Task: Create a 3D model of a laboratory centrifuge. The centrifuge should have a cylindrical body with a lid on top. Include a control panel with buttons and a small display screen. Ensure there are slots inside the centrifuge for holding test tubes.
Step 422:
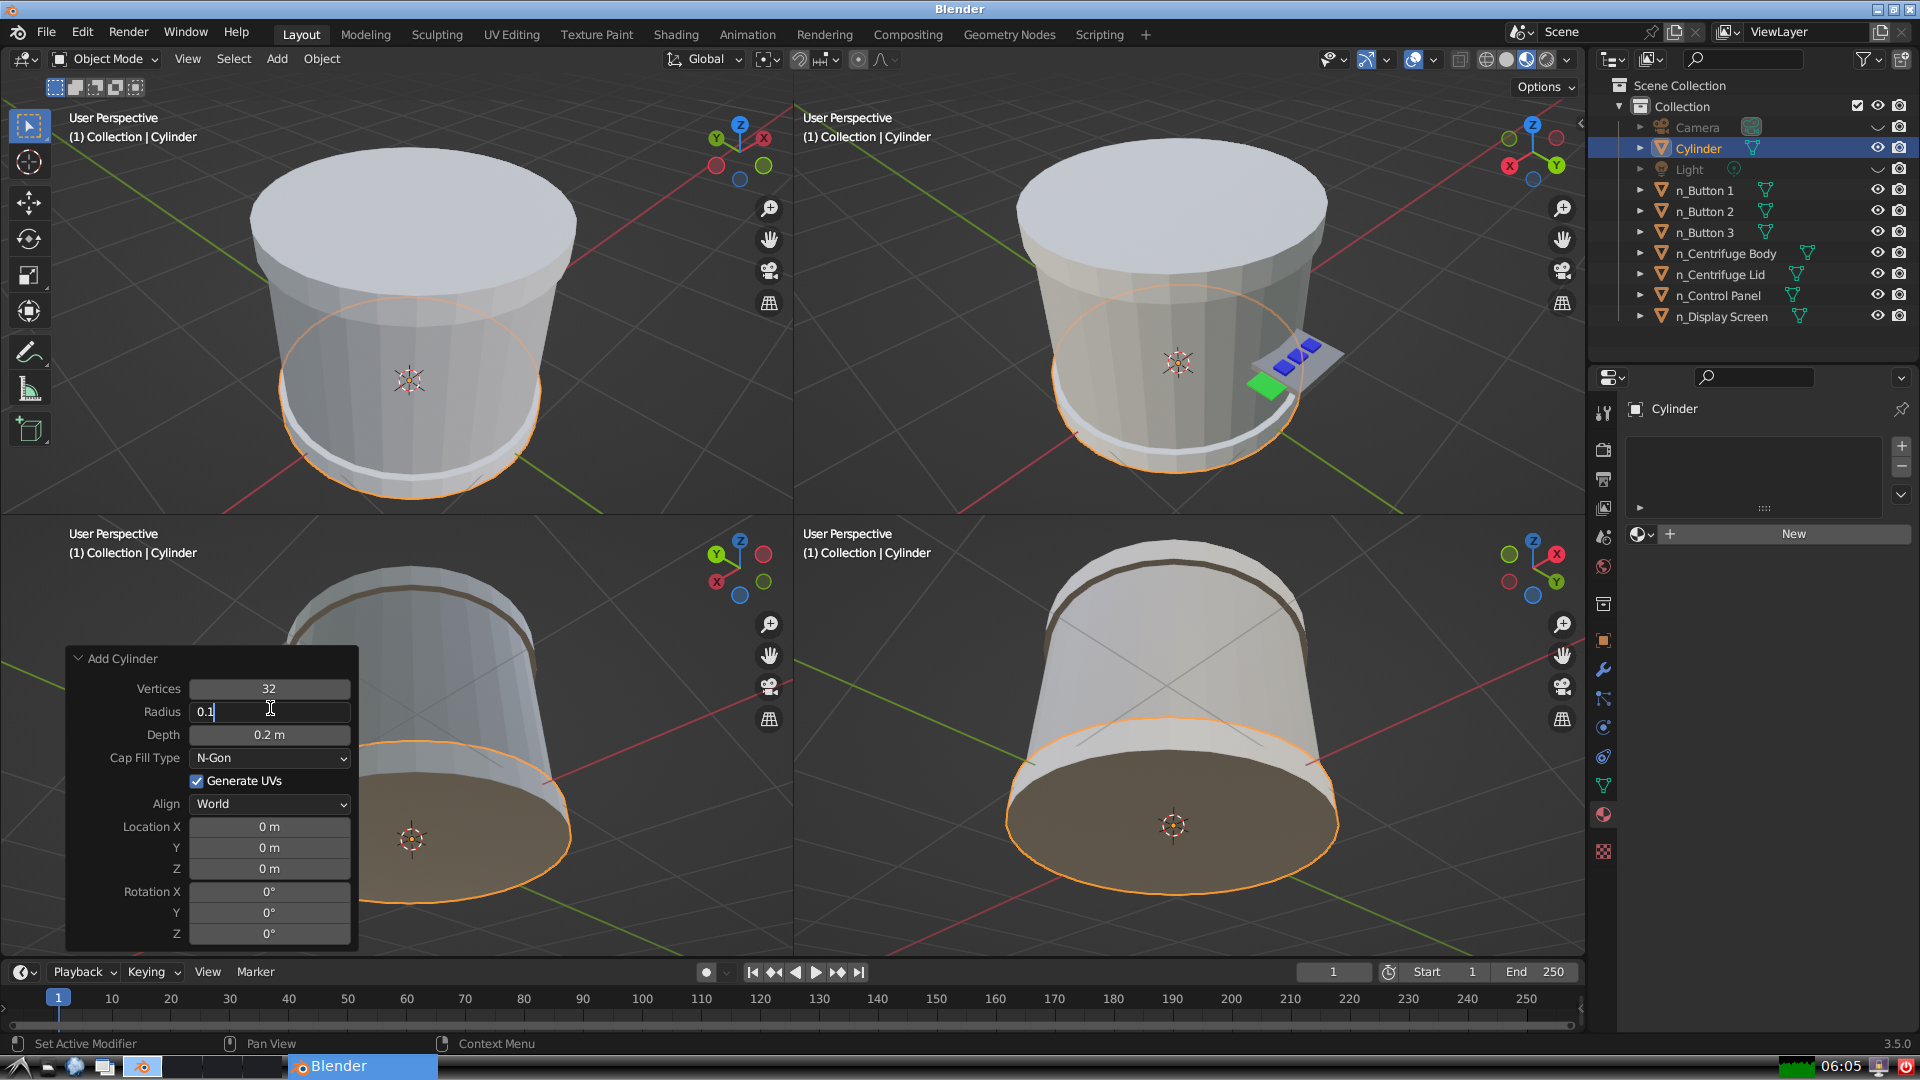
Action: {"key_press": ['Return']}